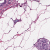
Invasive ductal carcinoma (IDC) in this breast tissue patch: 0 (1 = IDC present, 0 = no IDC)